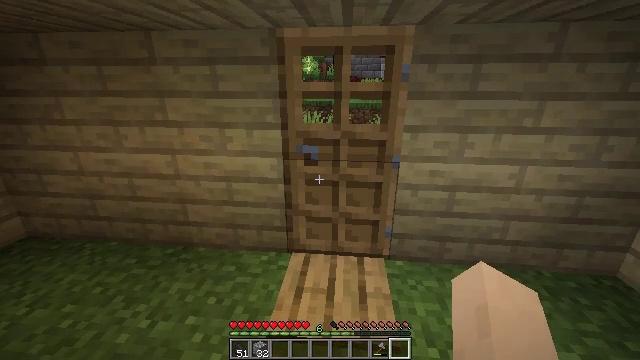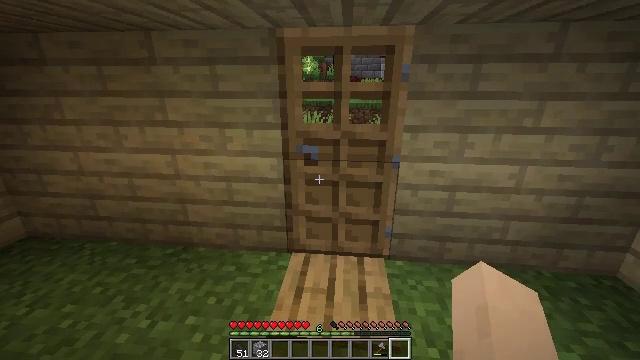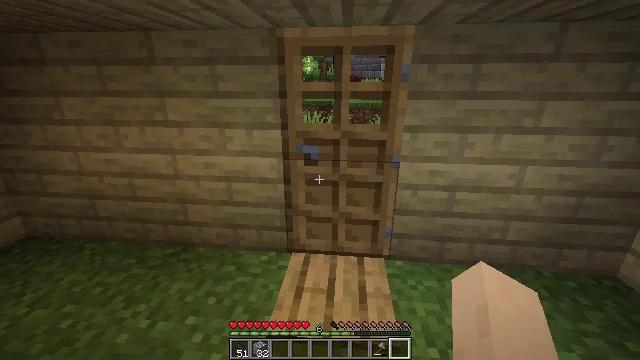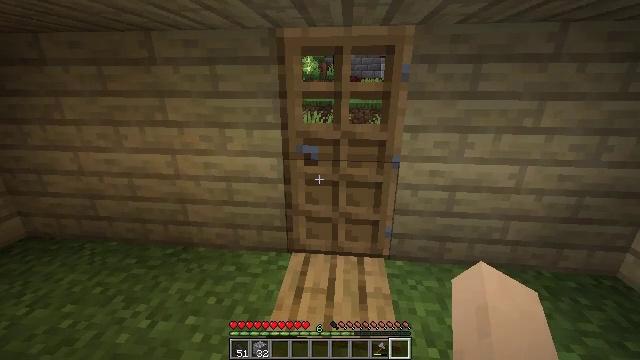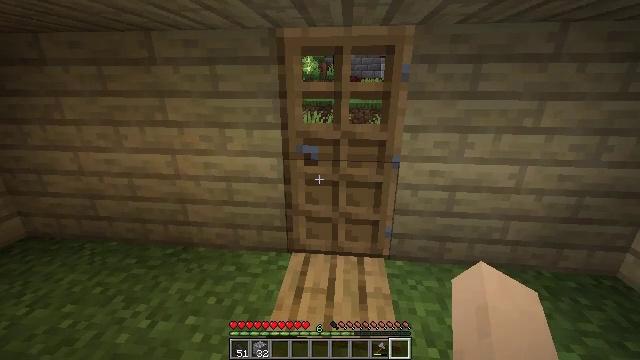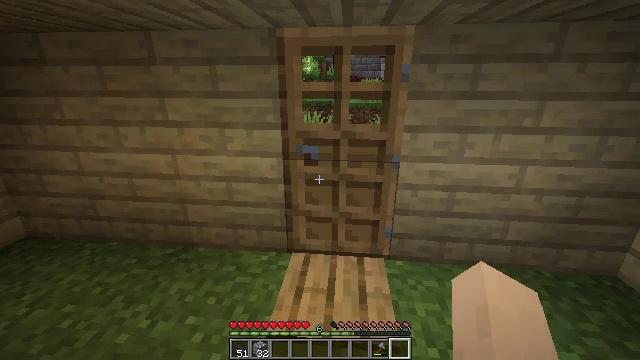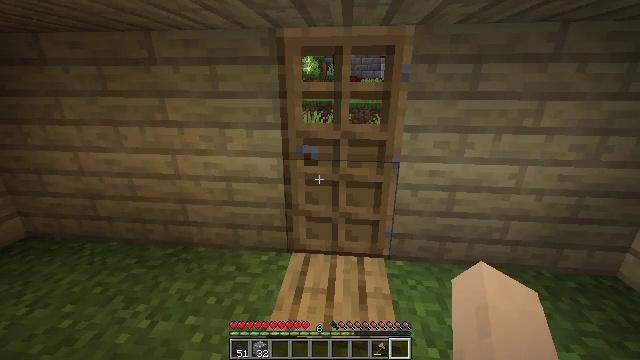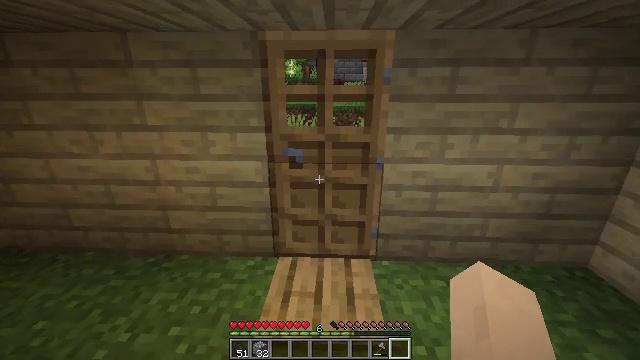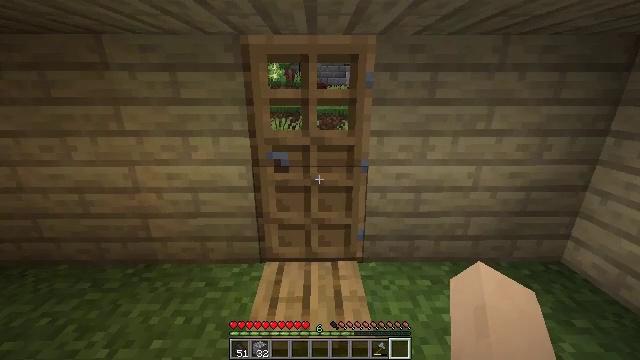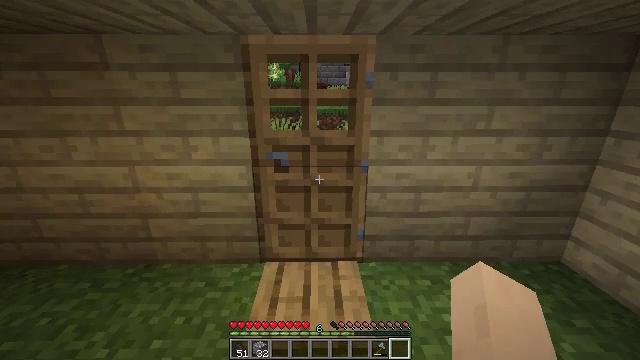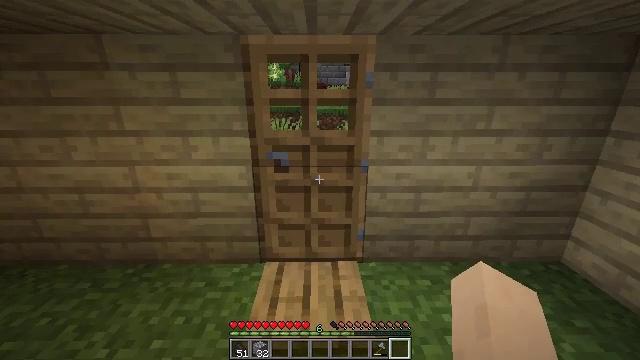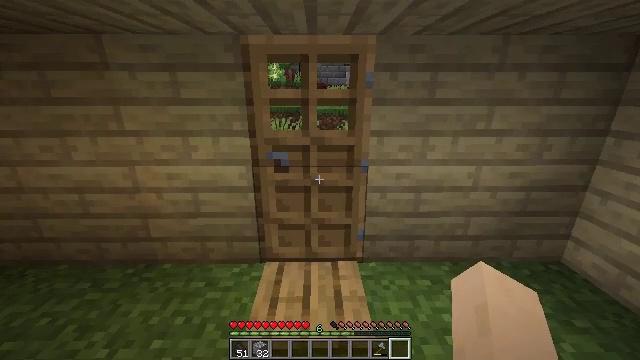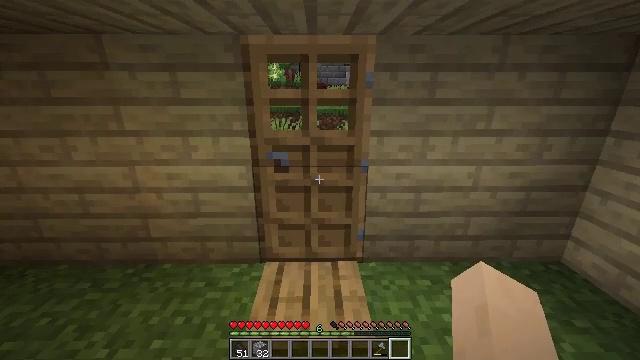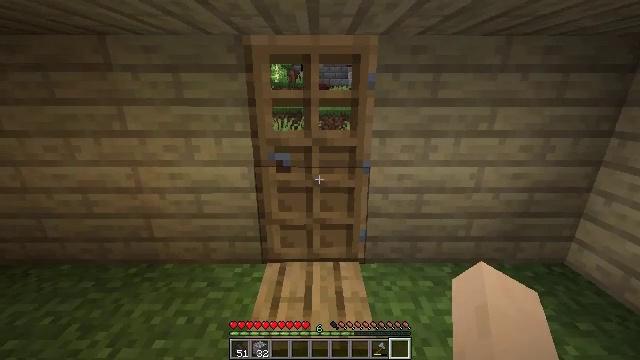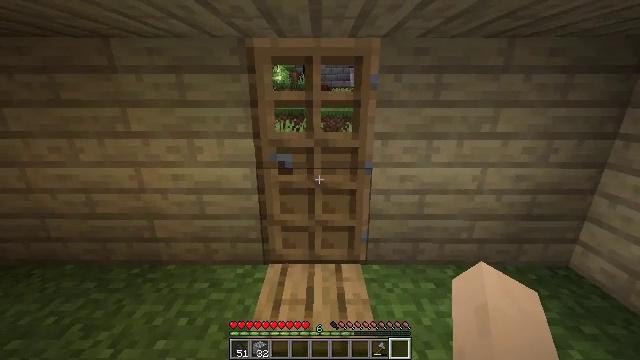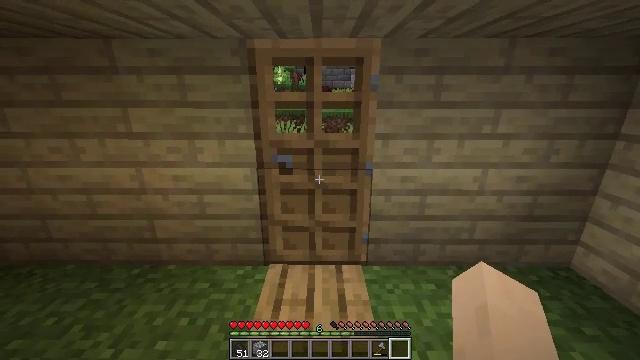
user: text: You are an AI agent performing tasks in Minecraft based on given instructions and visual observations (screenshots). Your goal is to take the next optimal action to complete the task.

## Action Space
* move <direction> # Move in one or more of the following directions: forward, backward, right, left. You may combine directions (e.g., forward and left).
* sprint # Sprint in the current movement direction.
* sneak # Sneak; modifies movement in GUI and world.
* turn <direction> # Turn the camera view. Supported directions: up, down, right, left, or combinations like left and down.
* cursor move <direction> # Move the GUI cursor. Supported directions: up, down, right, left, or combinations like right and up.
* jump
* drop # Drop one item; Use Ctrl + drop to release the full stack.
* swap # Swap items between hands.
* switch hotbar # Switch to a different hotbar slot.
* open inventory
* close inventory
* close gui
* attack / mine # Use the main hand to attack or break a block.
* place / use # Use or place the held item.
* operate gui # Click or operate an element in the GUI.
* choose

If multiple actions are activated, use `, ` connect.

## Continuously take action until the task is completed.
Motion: motion action
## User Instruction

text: craft item air
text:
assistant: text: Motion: no_op
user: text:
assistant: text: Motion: no_op
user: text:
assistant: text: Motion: no_op
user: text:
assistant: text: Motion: no_op
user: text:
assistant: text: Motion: no_op
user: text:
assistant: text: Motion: no_op
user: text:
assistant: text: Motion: turn right
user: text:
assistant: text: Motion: turn right
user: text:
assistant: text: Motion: no_op
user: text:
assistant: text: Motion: no_op
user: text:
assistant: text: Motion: no_op
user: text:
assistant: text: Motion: no_op
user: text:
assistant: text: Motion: no_op
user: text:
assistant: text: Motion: no_op
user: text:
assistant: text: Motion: no_op
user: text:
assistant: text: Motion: no_op
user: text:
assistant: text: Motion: no_op
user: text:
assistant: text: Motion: no_op
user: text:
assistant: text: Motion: no_op
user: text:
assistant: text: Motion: no_op
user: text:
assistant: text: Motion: no_op
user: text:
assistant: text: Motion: no_op
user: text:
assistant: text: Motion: move forward
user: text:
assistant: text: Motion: move forward
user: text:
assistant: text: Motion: move forward
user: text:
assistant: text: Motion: move forward
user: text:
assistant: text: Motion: move forward
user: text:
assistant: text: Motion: move forward
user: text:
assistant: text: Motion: move forward
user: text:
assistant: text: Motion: move forward